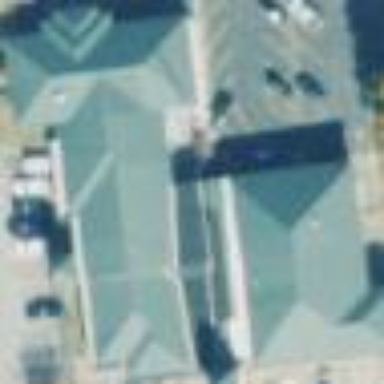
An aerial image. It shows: Public town hall building.